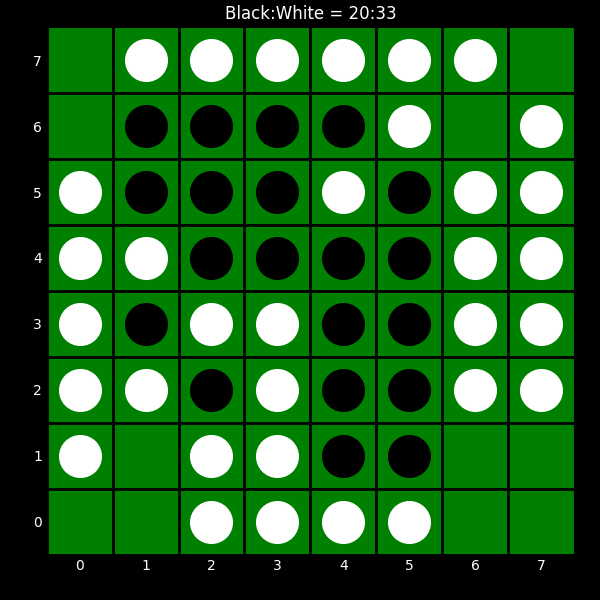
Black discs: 20
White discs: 33